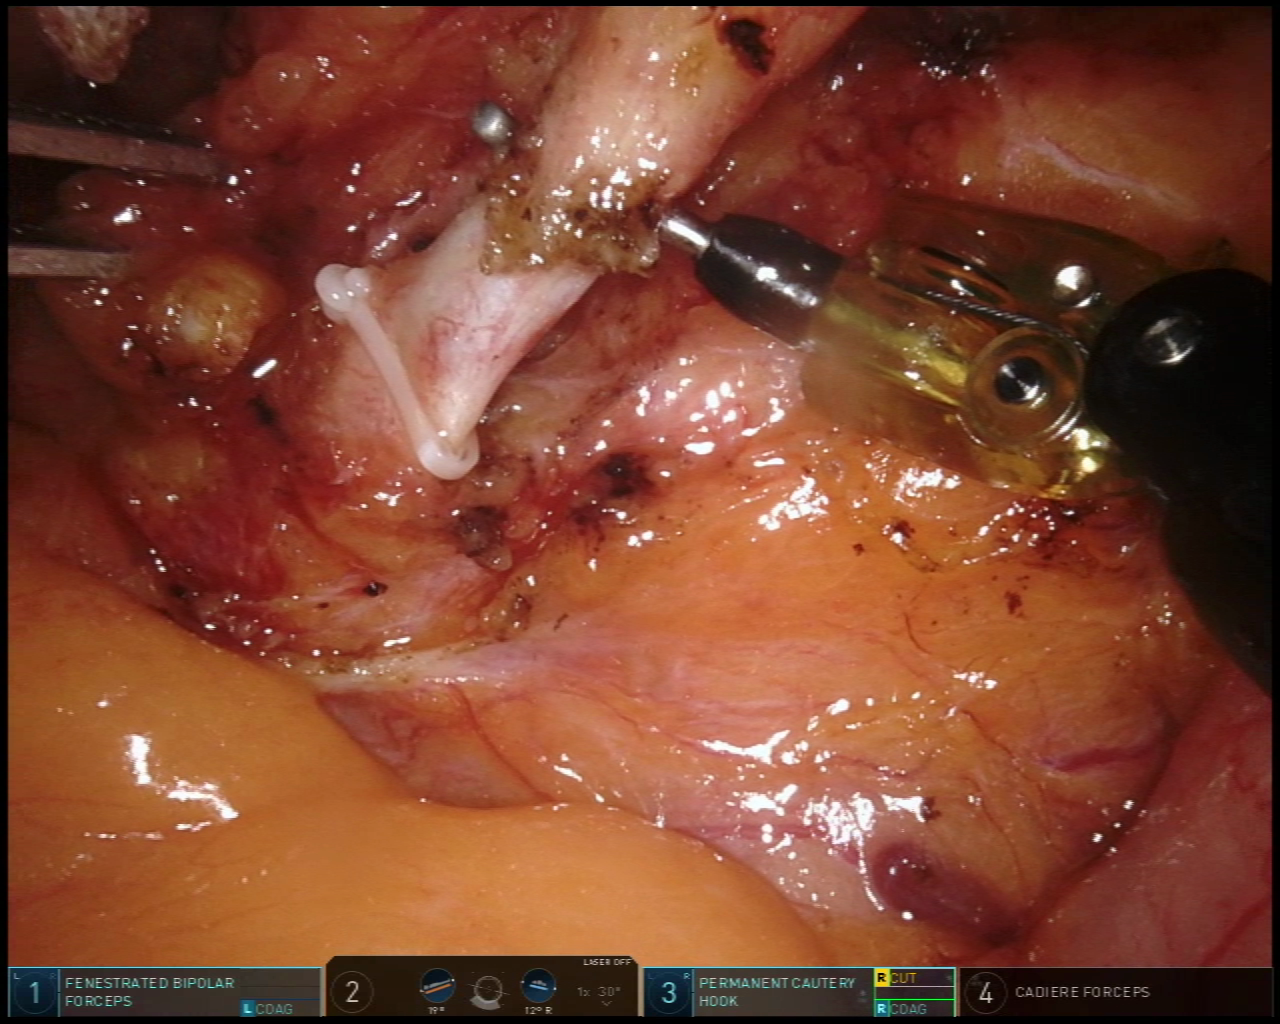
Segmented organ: inferior_mesenteric_artery
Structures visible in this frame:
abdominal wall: no
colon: no
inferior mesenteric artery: yes
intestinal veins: no
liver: no
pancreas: no
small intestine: yes
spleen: no
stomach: no
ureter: no
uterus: no
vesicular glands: no